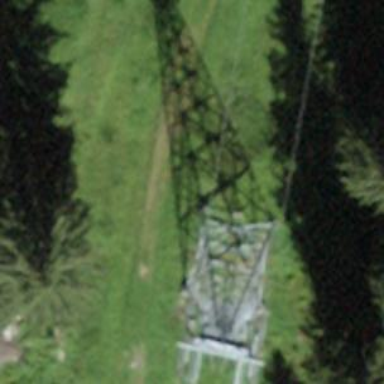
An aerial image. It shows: Pylon for aerialway.